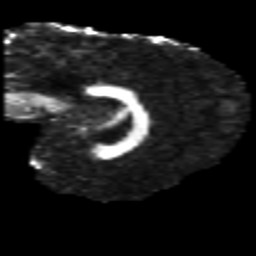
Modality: FA
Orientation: sagittal
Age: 32
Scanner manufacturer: philips
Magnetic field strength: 3 T
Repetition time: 8.6 s
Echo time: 0.127 s